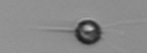
Label: Acanthoica_quattrospina